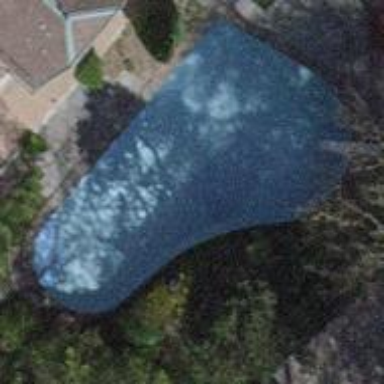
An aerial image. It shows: Swimming pool located in leisure land.